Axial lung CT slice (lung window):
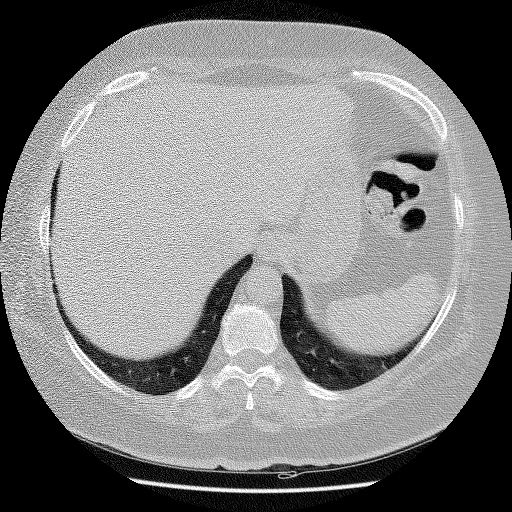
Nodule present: no